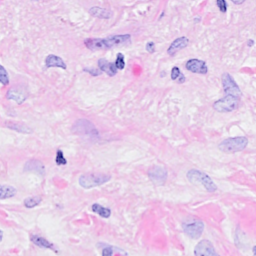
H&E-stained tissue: Breast